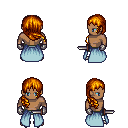
a pixel art fantasy rpg character, male body template, human, dark skin, overskirt, teal pants, dark blonde right-swept hairstyle, metal gloves, metal boots, dagger, four views (front, back, left, right), 2x2 character sprite sheet, small pixel art, hard edges, no anti-aliasing